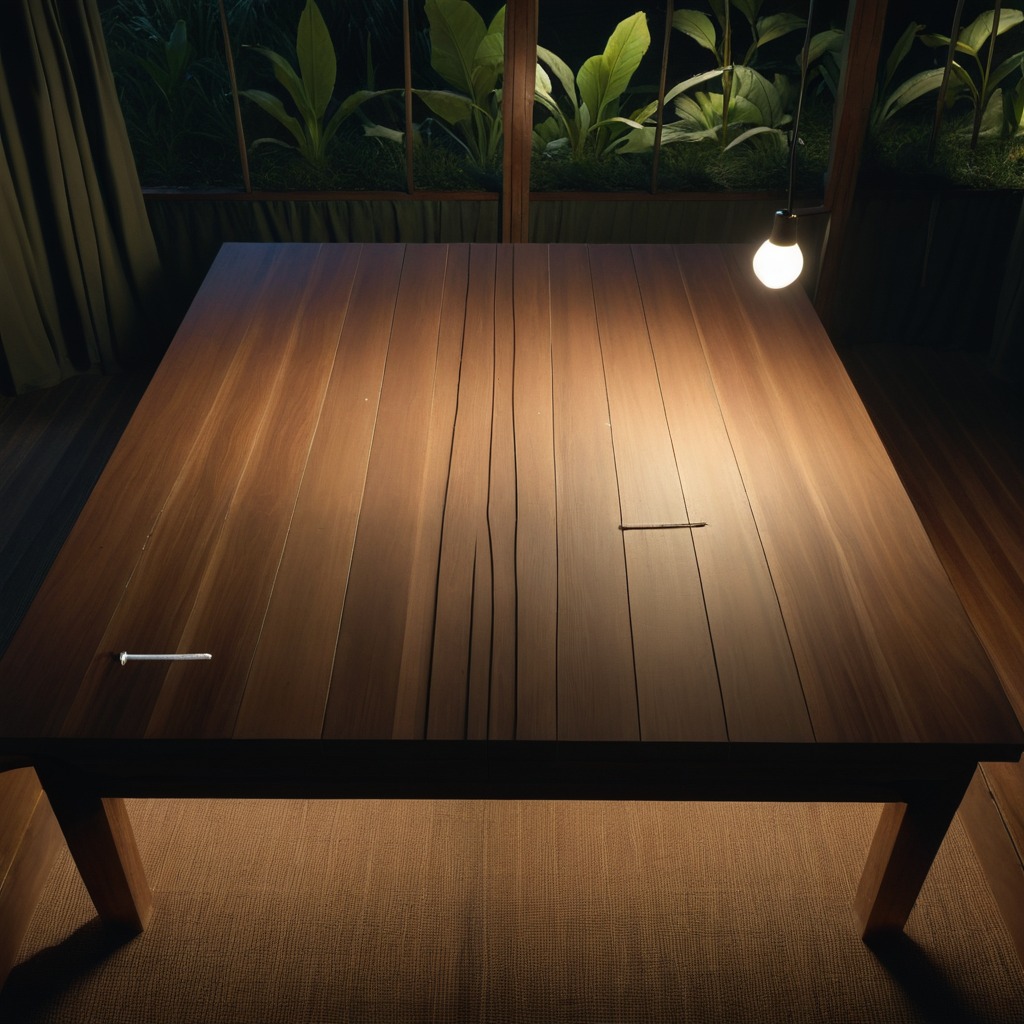
A metal screw is lying on a wooden table inside a jungle field workshop tent at night.